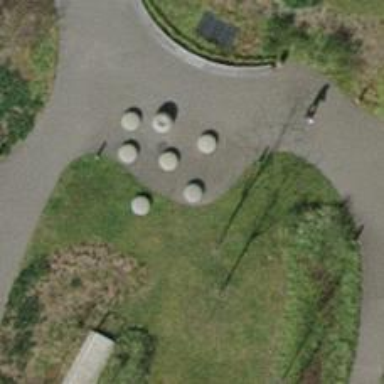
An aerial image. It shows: Bench for seating.